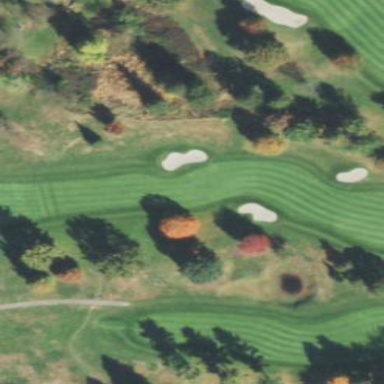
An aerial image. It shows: Grassy area designated as golf fairway.